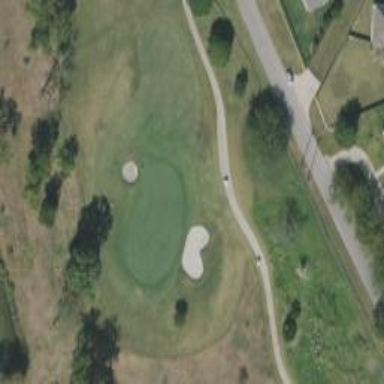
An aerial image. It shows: View of golf hole.